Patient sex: M
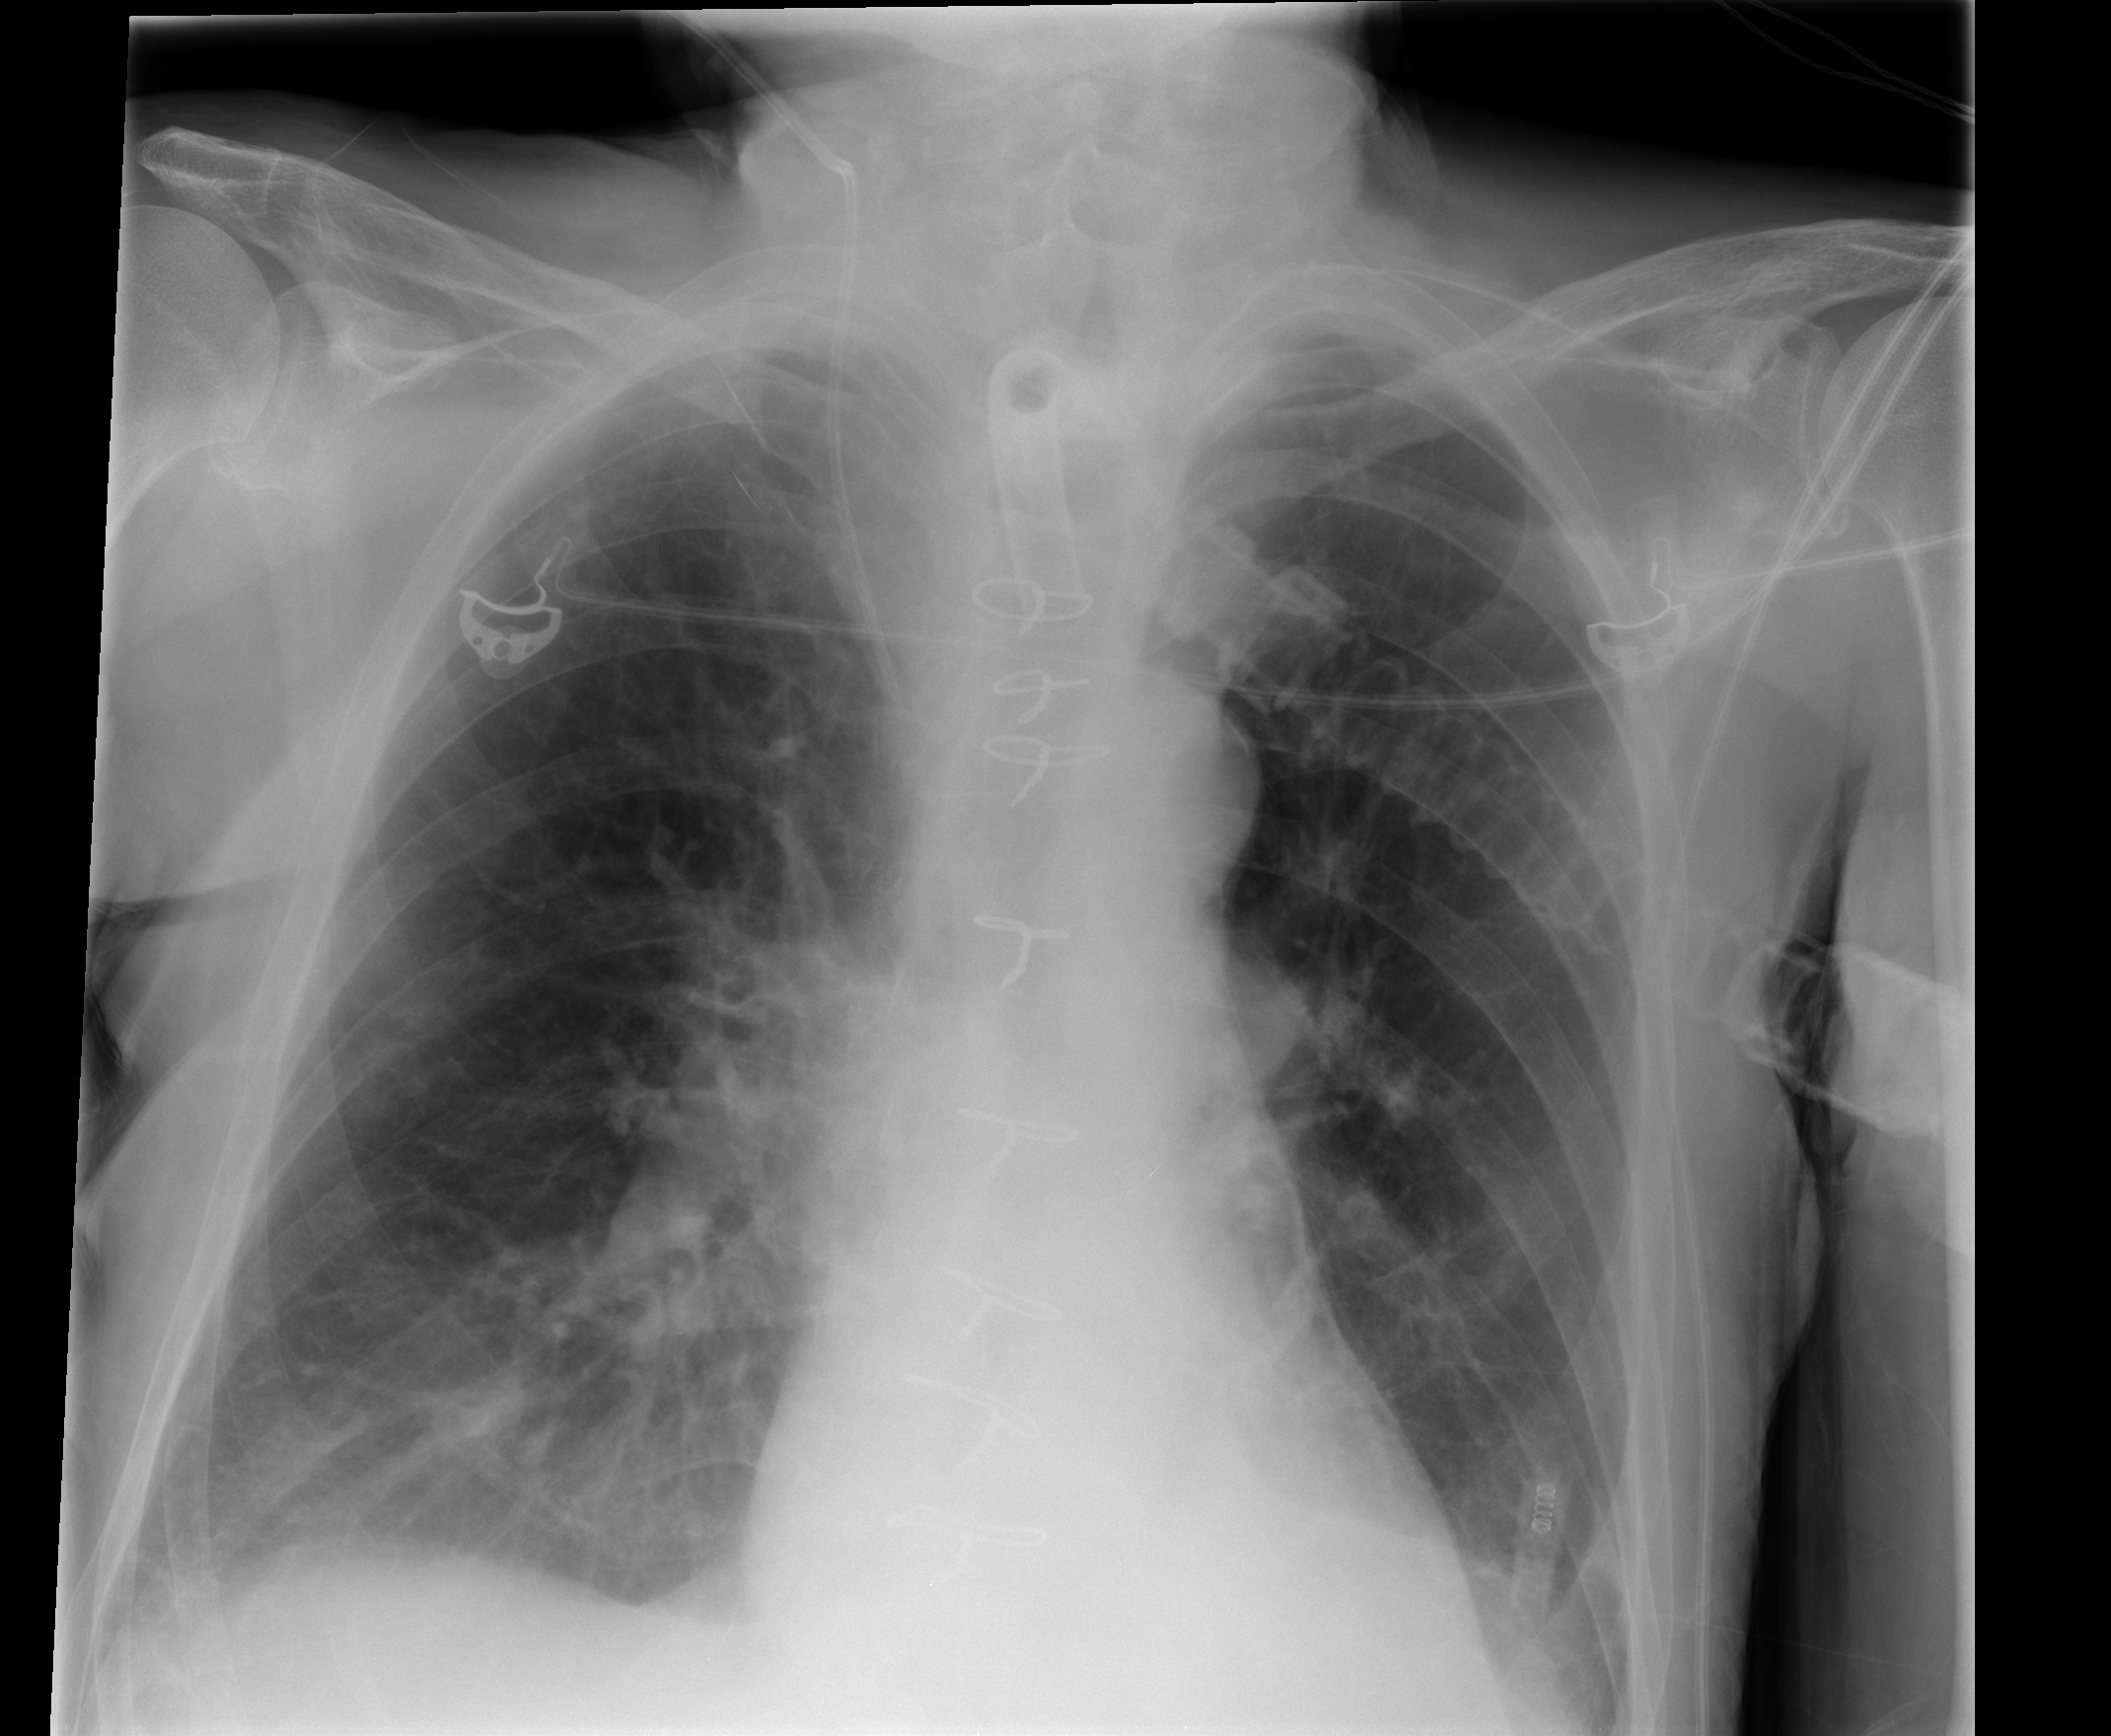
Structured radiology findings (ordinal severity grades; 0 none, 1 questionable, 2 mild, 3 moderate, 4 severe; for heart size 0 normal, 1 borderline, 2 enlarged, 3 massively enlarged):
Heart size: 0
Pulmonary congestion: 0
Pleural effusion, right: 1
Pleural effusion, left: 1
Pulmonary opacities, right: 0
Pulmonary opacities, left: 0
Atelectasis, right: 2
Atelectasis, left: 2